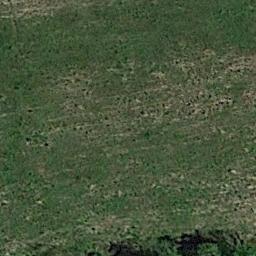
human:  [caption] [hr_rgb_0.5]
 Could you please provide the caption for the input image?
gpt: There is no grass in some parts of the meadow .

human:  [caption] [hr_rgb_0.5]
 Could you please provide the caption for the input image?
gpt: The entire image is dominated by grass .

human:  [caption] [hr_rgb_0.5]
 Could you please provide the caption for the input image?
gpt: This meadow has different sparsity in different places .

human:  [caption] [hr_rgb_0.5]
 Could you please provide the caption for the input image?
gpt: Sparse grass growing on the lawn, Exposing the brown ground .

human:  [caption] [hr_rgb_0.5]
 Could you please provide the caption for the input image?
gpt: A sparse green meadow with some grass .